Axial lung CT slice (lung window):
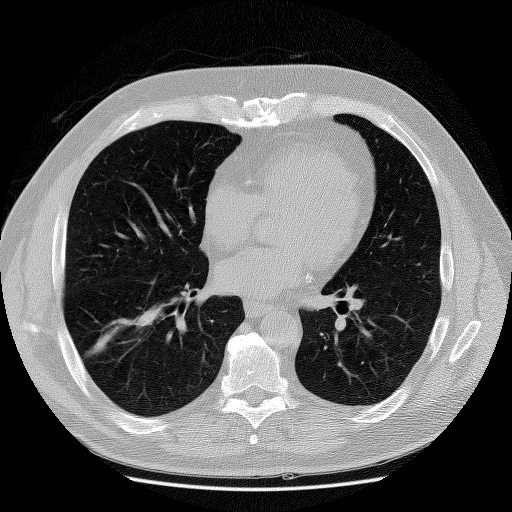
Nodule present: no